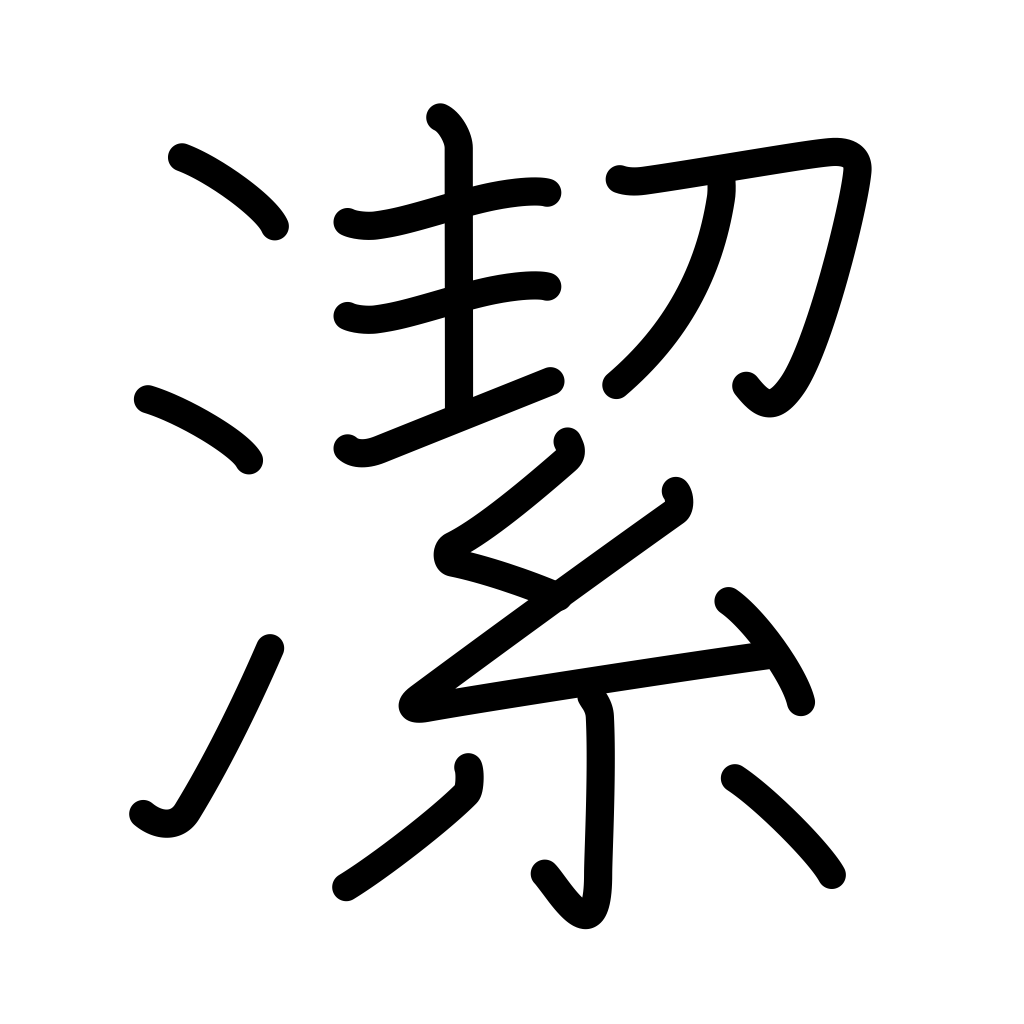
Meaning: undefiled, pure, clean, righteous, gallant